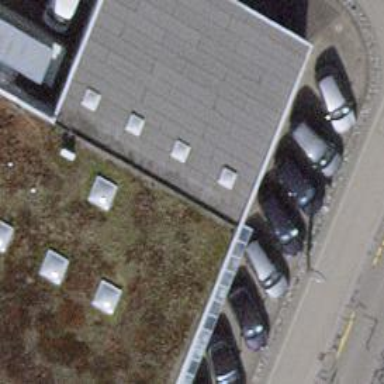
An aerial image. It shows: Building used as car repair shop.